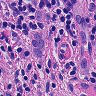
Metastatic tissue present: yes